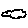
Label: cloud